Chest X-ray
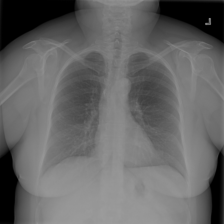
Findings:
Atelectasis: negative
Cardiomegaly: negative
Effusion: negative
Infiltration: negative
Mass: negative
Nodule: negative
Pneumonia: negative
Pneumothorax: negative
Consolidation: negative
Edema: negative
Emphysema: negative
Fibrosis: negative
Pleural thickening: negative
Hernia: negative